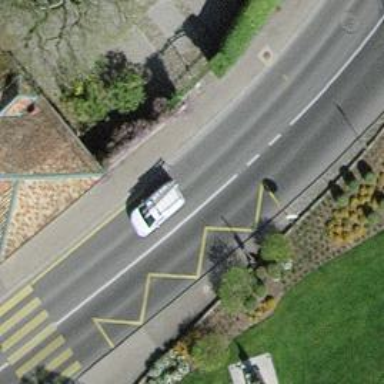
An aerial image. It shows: Bus stop equipped with public transport stop position.